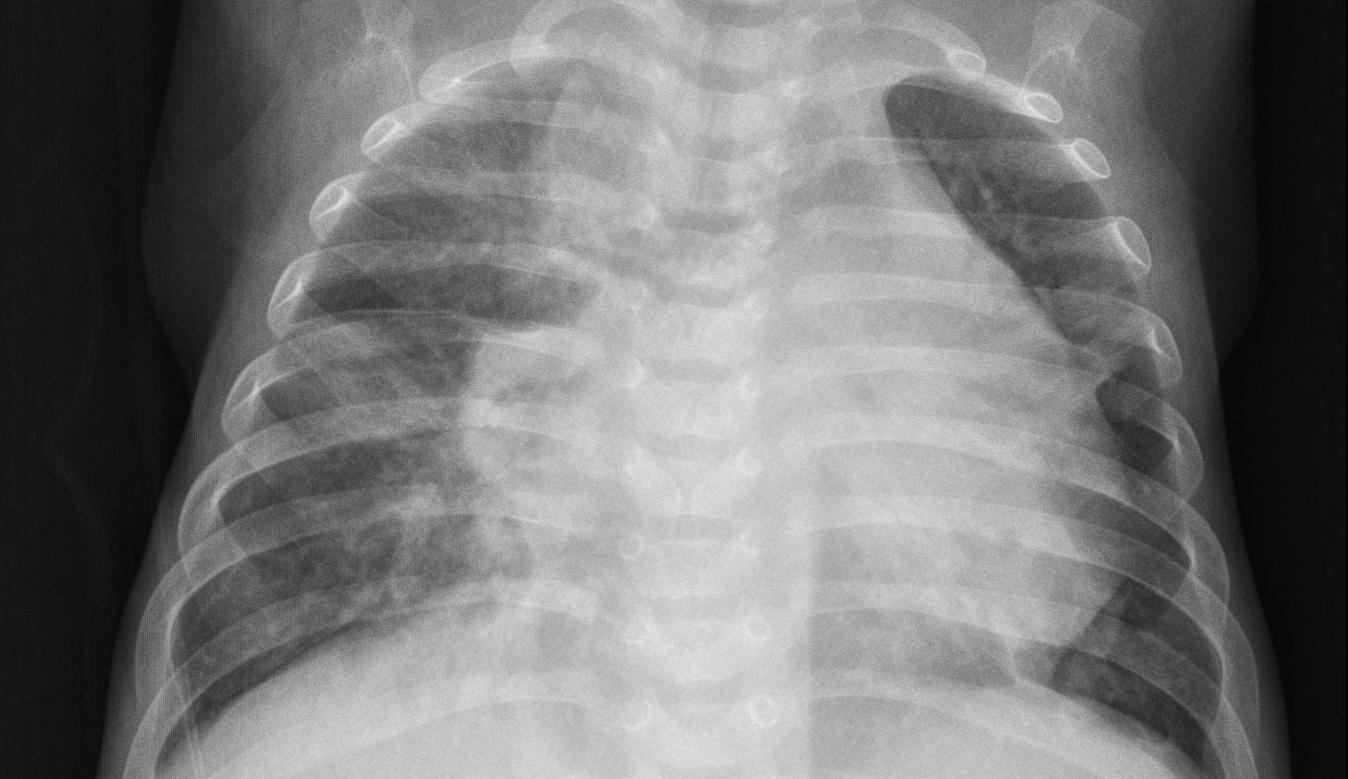
Diagnosis: PNEUMONIA